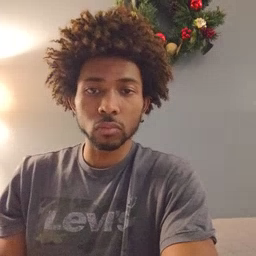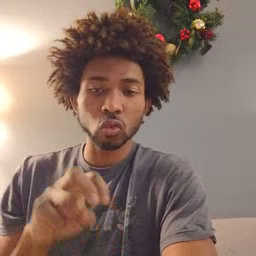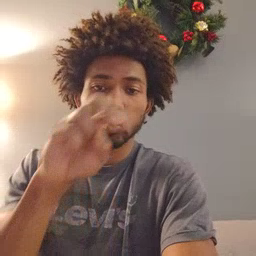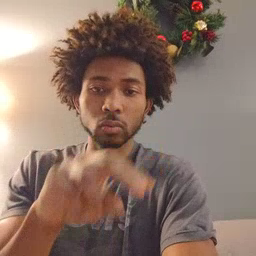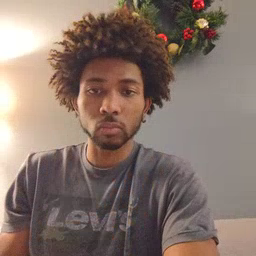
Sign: jump